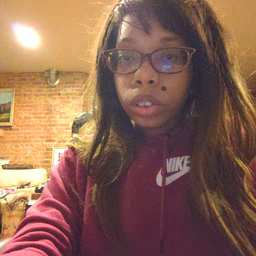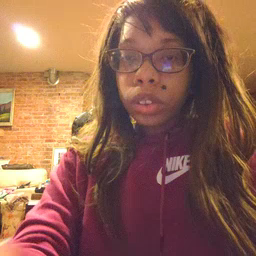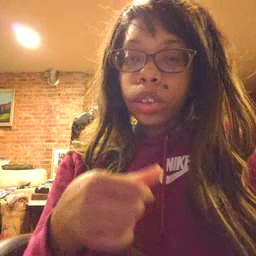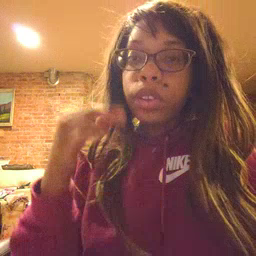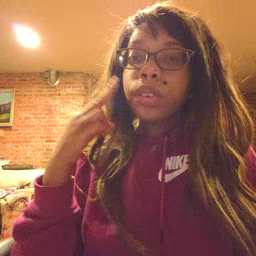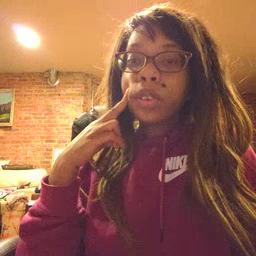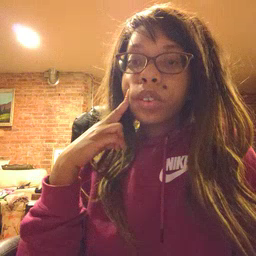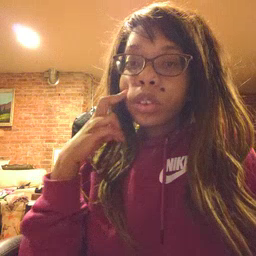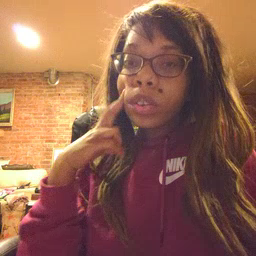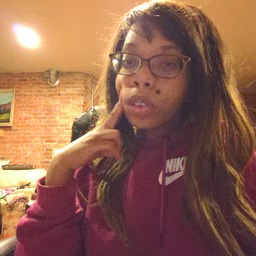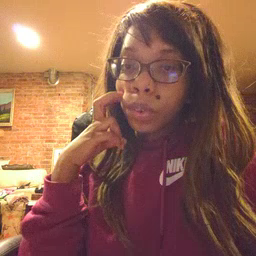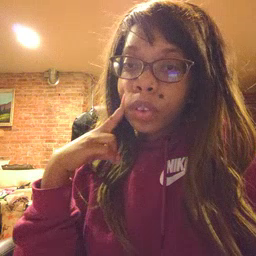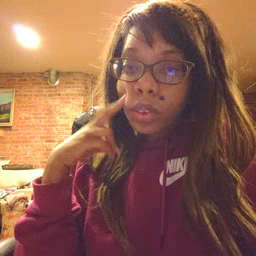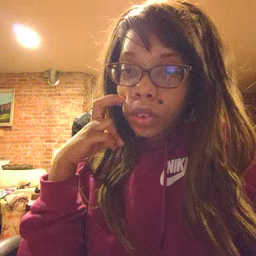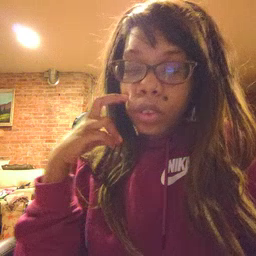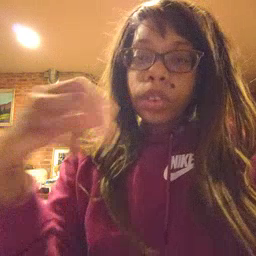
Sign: gum